Milling tool wear sample.
Tool blade image: 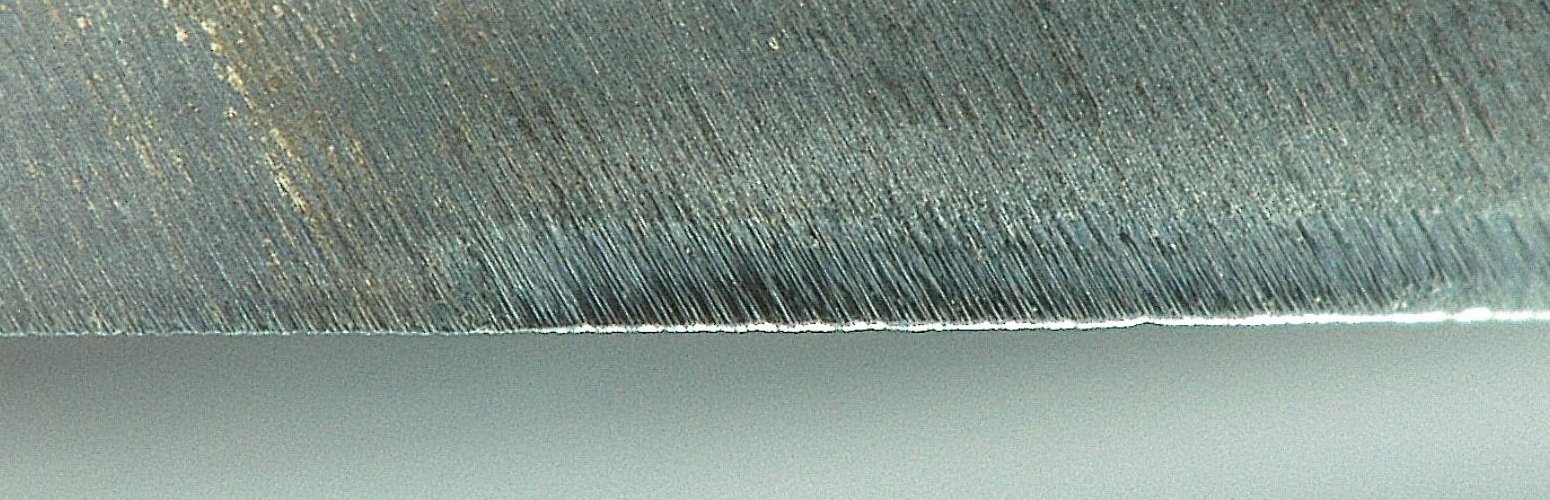
Chip image: 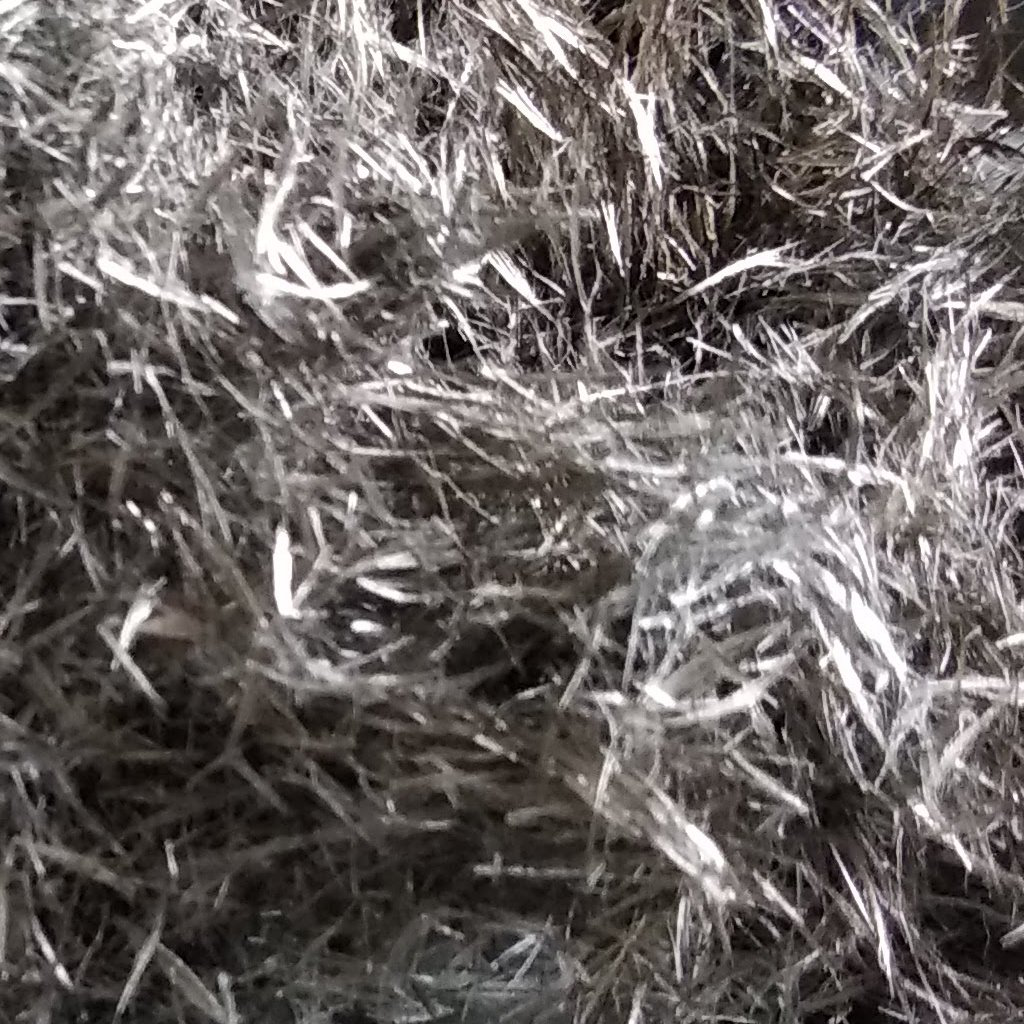
Workpiece image: 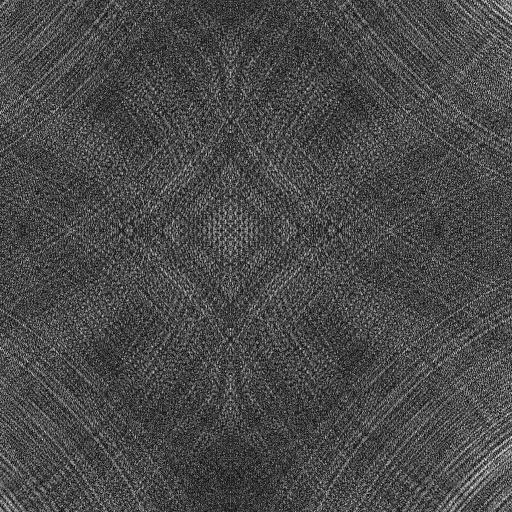
Tool wear state: sharp
Gaps: 0
Flank wear: 34.26
Overhang: 13.2
Force-signal Mel-spectrograms (X, Y, Z axes): 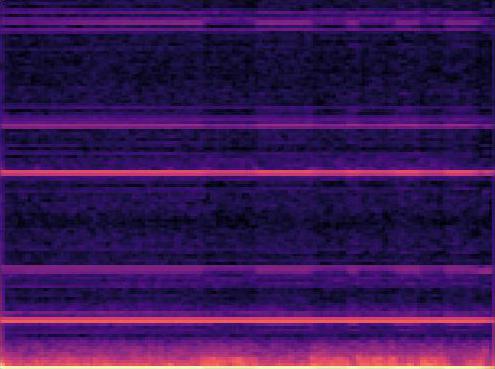 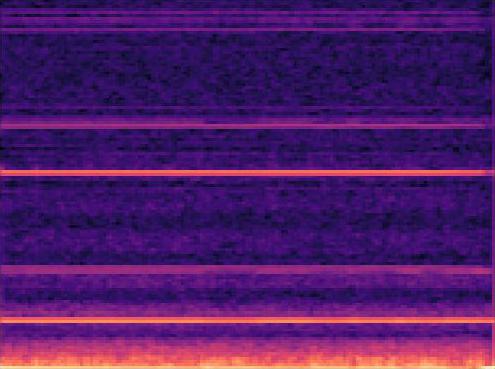 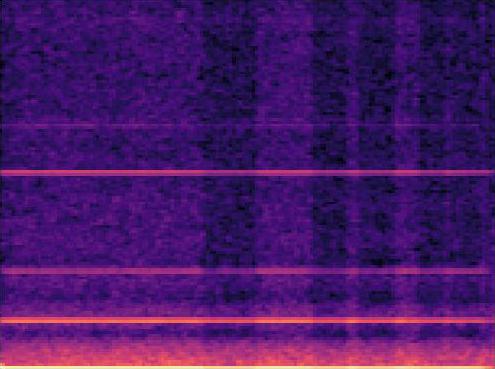
Force-signal scalograms (X, Y, Z axes): 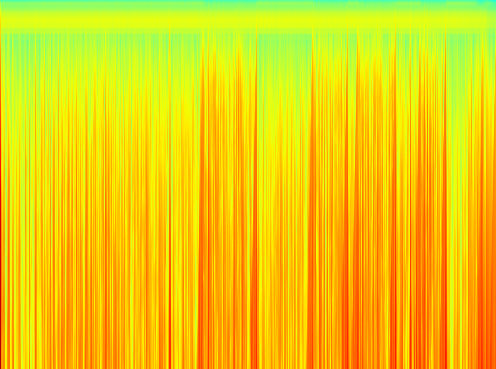 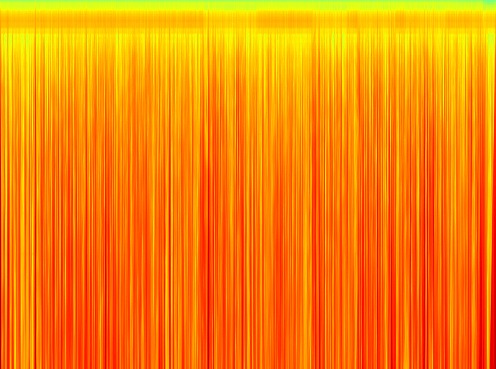 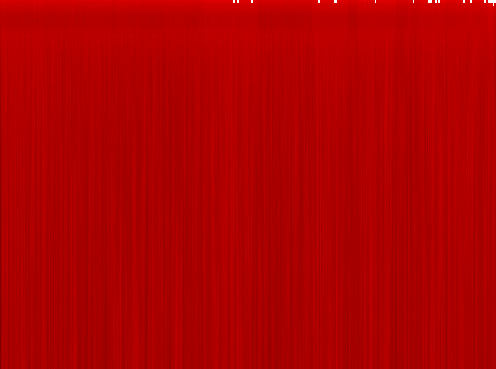
Force phase: initial_break_in_wear